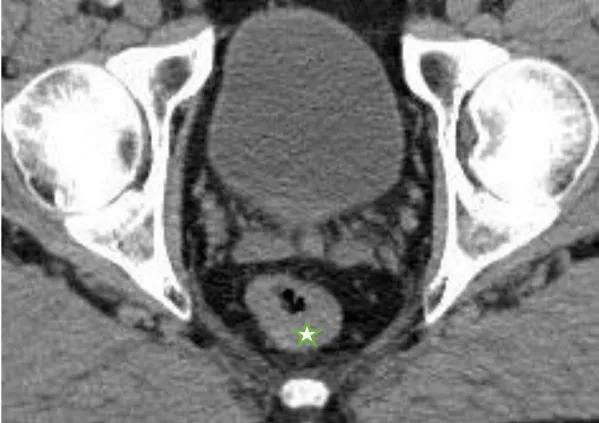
Computed tomography (February 2017) showing wall thickening of the rectum, marked with a star.
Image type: radiology (ct)